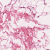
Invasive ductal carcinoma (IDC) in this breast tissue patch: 0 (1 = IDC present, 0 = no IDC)